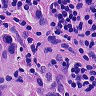
Metastatic tissue present: yes